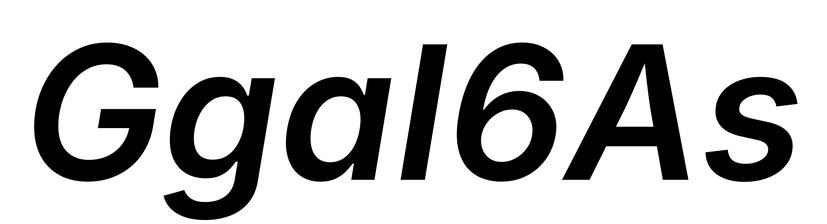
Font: Inter-Italic_SemiBold_Italic